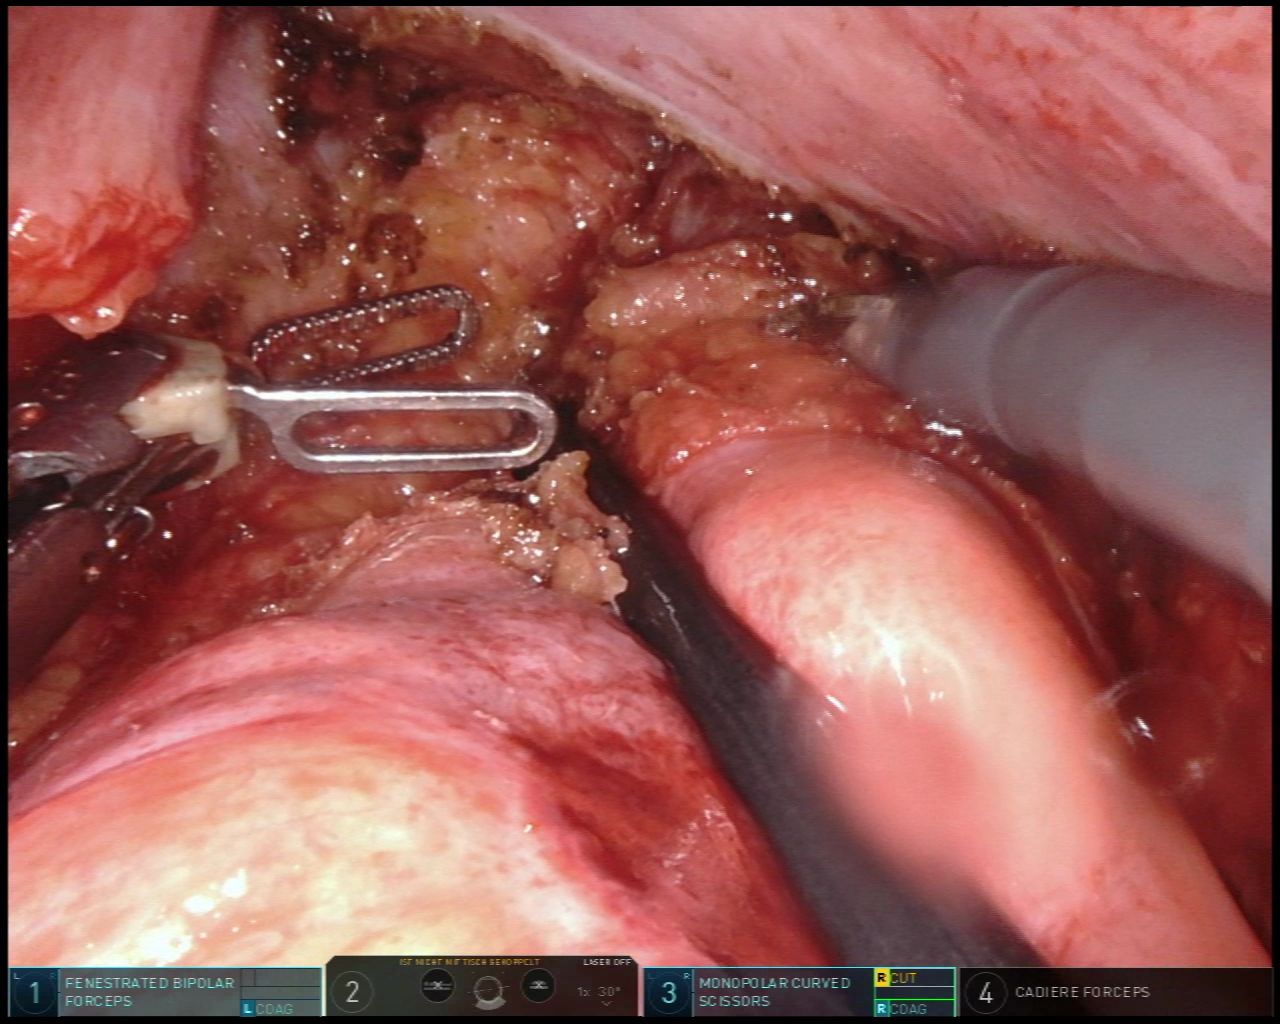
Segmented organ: vesicular_glands
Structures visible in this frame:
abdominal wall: no
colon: no
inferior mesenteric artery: no
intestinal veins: no
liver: no
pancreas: no
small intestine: no
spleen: no
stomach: no
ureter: no
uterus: no
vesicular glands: yes